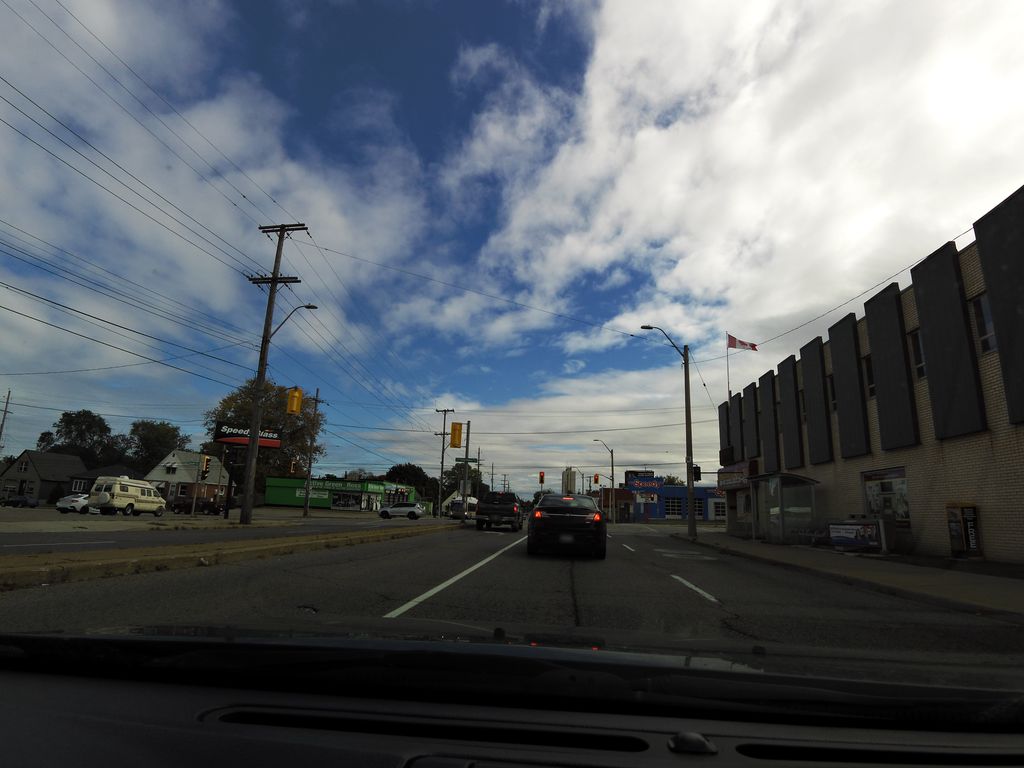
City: hamilton